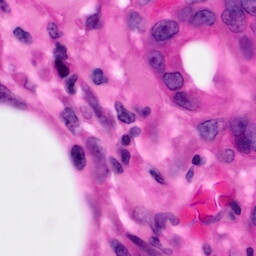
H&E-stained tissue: Pancreatic